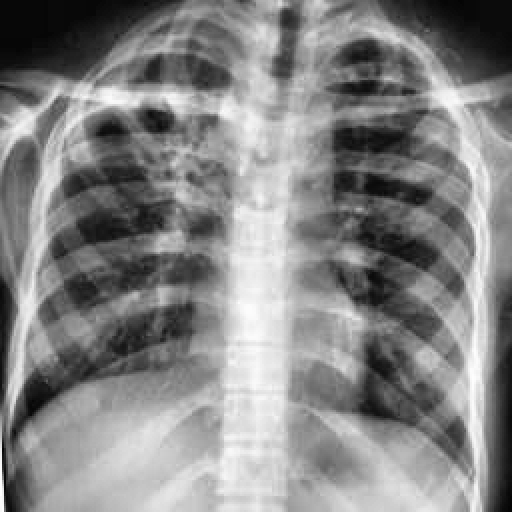
Finding: TUBERCULOSIS